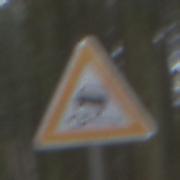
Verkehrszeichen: SchleuderOderRutschgefahr
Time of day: Midday
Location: Outdoor (Nature)
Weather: Overcast
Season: NotSpecified
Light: Natural